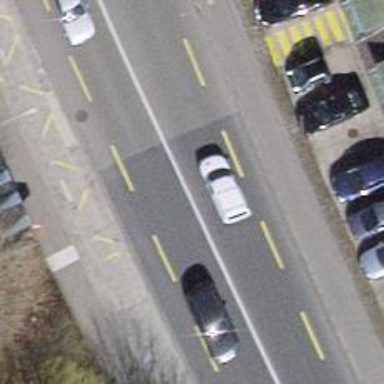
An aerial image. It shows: Trolleybus stop position for public transport.